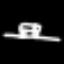
Label: bed